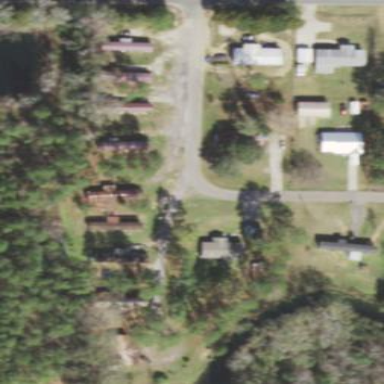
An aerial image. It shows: Residential area designated as trailer park.